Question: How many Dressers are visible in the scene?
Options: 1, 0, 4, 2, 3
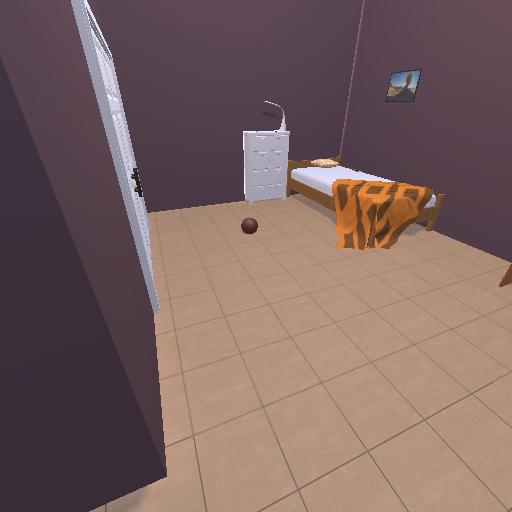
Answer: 1